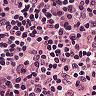
Metastatic tissue present: no